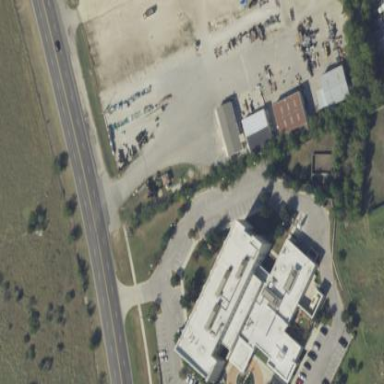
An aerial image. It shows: Hospital building.